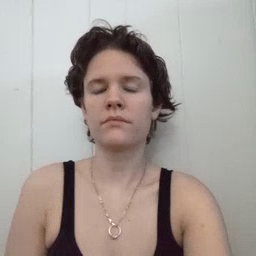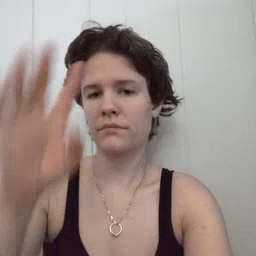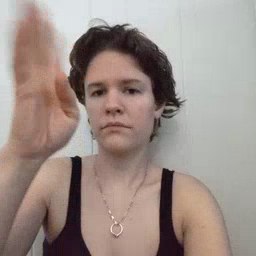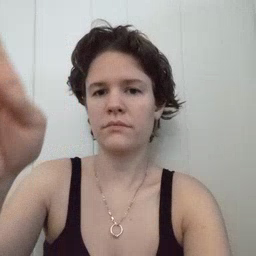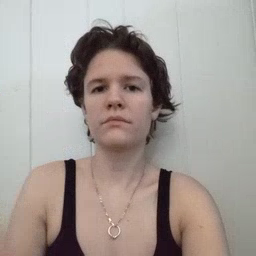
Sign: pretend